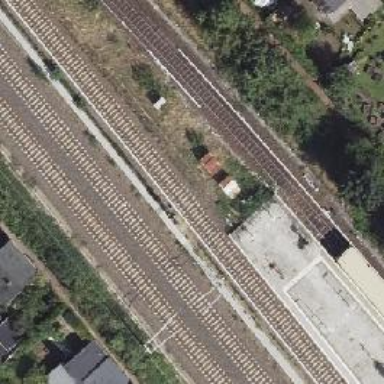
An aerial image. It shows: Railway signal.